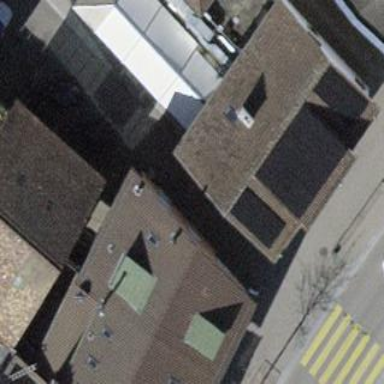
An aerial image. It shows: Gabled retail building with roof made of roof tiles. The roof is oriented along the building. Its color is rosybrown. The building itself is of whitesmoke color.